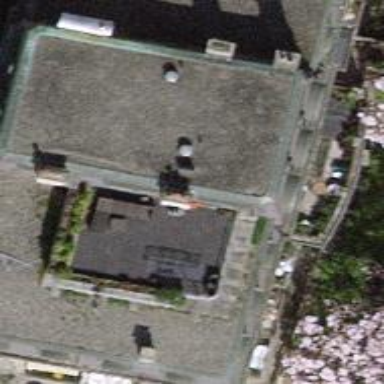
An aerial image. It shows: Charming apartments building with mansard roof design.